Field crop: tomato
Growth stage: 1
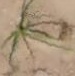
Species: cyperus